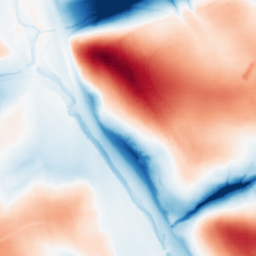
Category: classical
Decomposition family: gaussian_anisotropic
Decomposition parameters: sigma_x: 2
sigma_y: 50
Upsampling method: sinc_hamming
Upsampling parameters: scale: 4
kernel_size: 8
Upsampling scale: 4